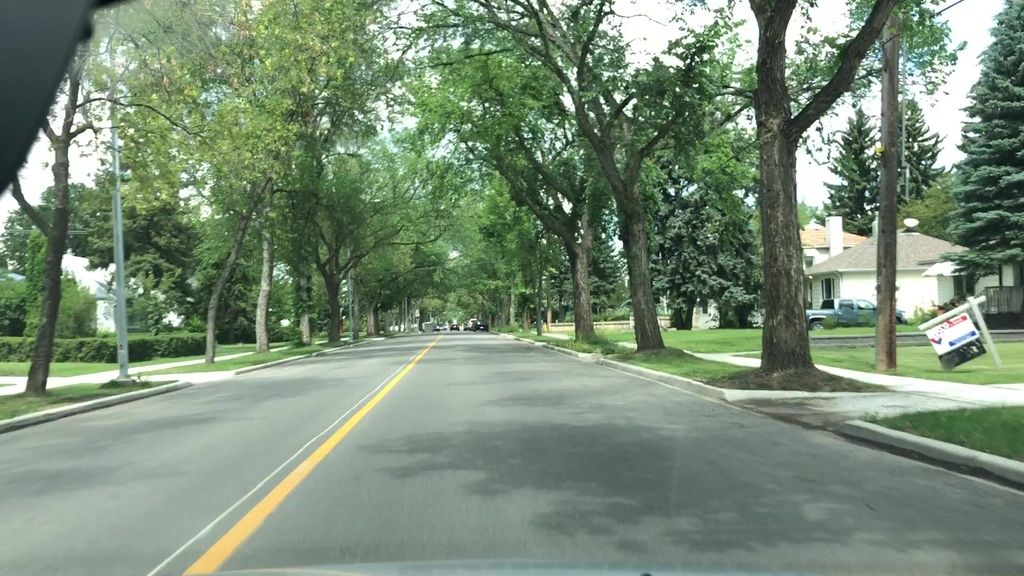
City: edmonton